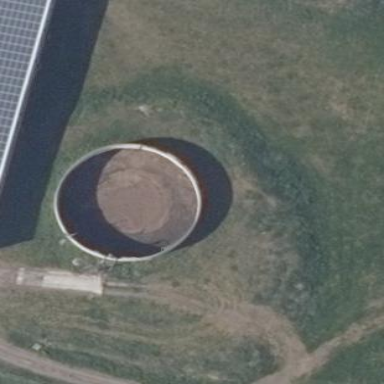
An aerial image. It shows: Storage tank that is man-made.